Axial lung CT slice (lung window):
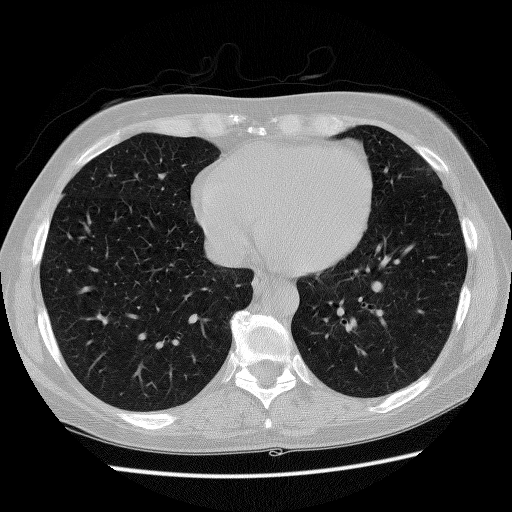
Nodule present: no